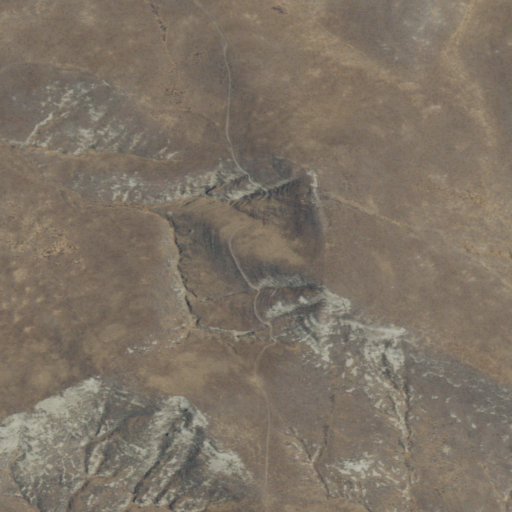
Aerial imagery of mountain in California named Knob Hill containing only grassland